Question: I am using the heatmap.2 function from the "gplots" package and would like to tweak the vizual output.
I would like to get a symmetric color scheme and I have achieved that using the scale="row" option. However, when doing this, my range gets narrowed down to a small interval c(-1 , 1). The range of my data is c(-1.2 , 2.97), and I would like the color scheme to capture the full resolution of my data. Can I specify the colour range to be e.g. c(-3,3) or is there another way to get a higher resolution of my data
This is my code
'''
>head(hmdat[select,])
Ind_B Ind_Z Ind_P
SVS1 -<PHONE> 1.540470 -0.<PHONE>
RHR2 <PHONE> 1.425968 0.45827347
ADR1 <PHONE> 1.062387 1.37050918
SPI1 <PHONE> 1.324529 0.72636276
YAR1 <PHONE> 1.278198 0.98776034
DDR2 -<PHONE> 2.470086 0.74259052
>hmcol = colorRampPalette(brewer.pal(9, "RdBu"))(100)
>heatmap.2(hmdat[select,],scale="row", col = hmcol, trace="none", margin=c(7, 5),cexCol=0.9,cexRow=0.5,density.info="density")
'''
generating this plot

Another thing that I would like to fix is to remove the title of colour key and being able to specify manually the axis labels of the colour key. Thanks
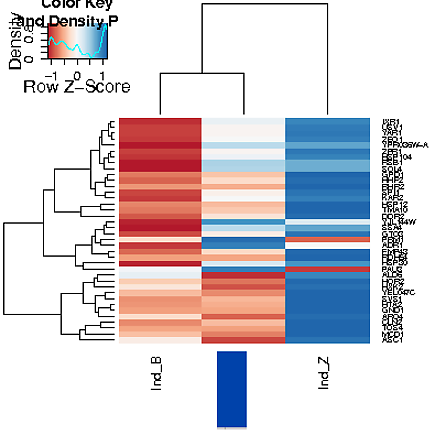
Answer: Using 'scale = "row"' will scale your data by row and doesn't keep your original, raw values so you should use 'scale = "none"' if you want to preserve those.
You can set breaks manually by using the 'breaks' argument. In this case, I think you could achieve what you're looking for by creating a sequence from -3 to 3, and setting 'length.out' to one more than the number of colours you've defined (there needs to be 1 more breaks than colours):
'''
heatmap.2(hmdat[select,],scale="none", col = hmcol, trace="none", margin=c(7, 5),cexCol=0.9,cexRow=0.5,density.info="density",breaks = seq(-3, 3, length.out = 101))
'''
You might get warnings about there being no data for some values, and you may need to add 'symbreaks = TRUE' to get the symmetrical effect you're looking for.
I don't think there is a simple option to change the labels of the color key, but you can try the solution in this question: <URL>